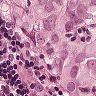
Metastatic tissue present: yes